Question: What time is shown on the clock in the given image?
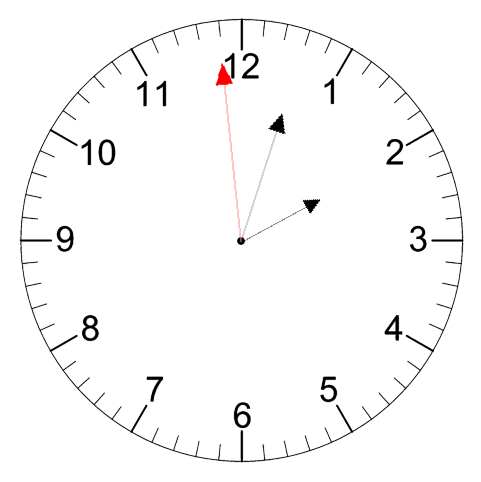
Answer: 02:02:59